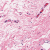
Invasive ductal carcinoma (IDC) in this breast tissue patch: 0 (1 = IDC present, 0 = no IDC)